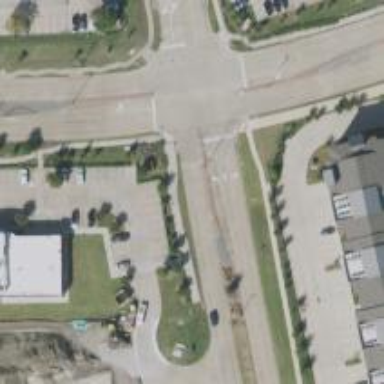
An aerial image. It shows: Tertiary road with separate sidewalks.